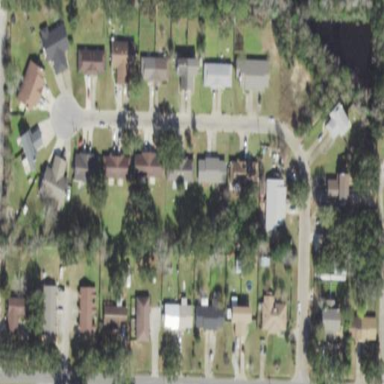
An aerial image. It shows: Single-family residential area.